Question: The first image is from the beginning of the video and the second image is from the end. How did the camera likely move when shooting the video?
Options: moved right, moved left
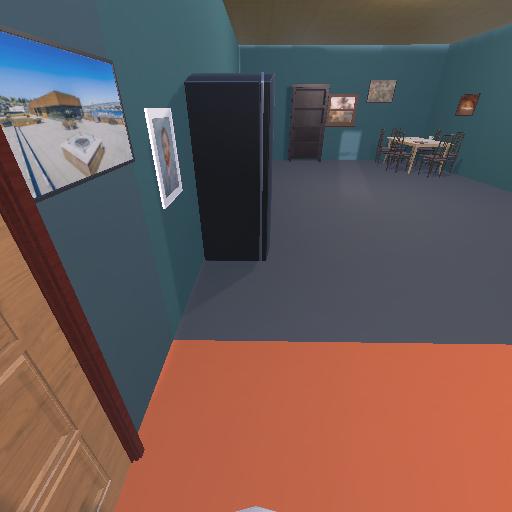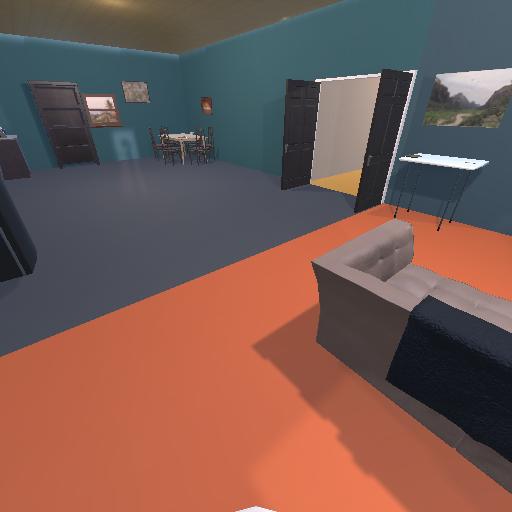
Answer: moved right